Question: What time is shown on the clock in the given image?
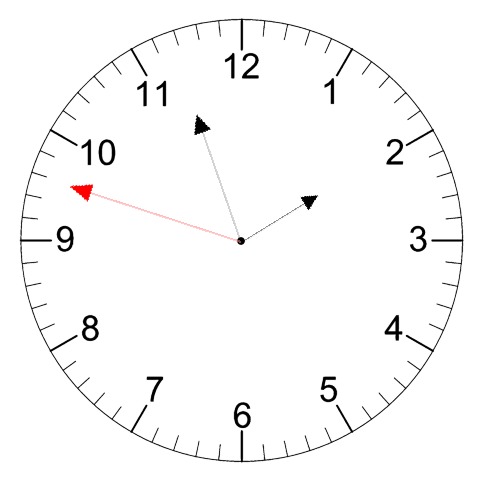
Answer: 01:56:48